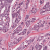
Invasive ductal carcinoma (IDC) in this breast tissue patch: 1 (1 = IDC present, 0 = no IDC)